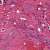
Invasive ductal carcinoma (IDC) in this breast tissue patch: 0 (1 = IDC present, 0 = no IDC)